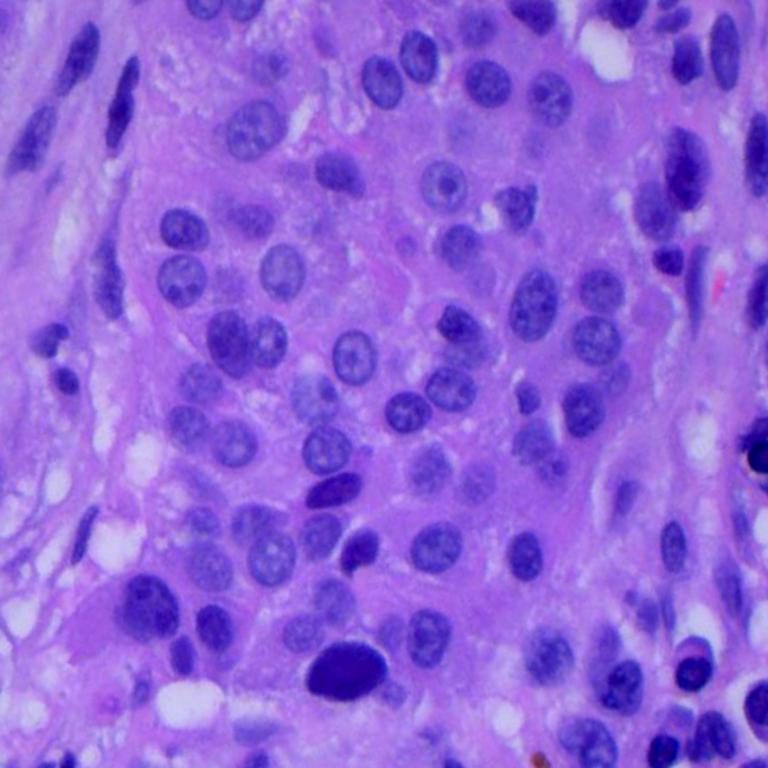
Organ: lung
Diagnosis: squamous carcinomas